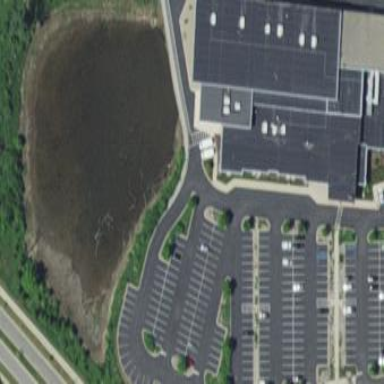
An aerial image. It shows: Parking area with surface.